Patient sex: F
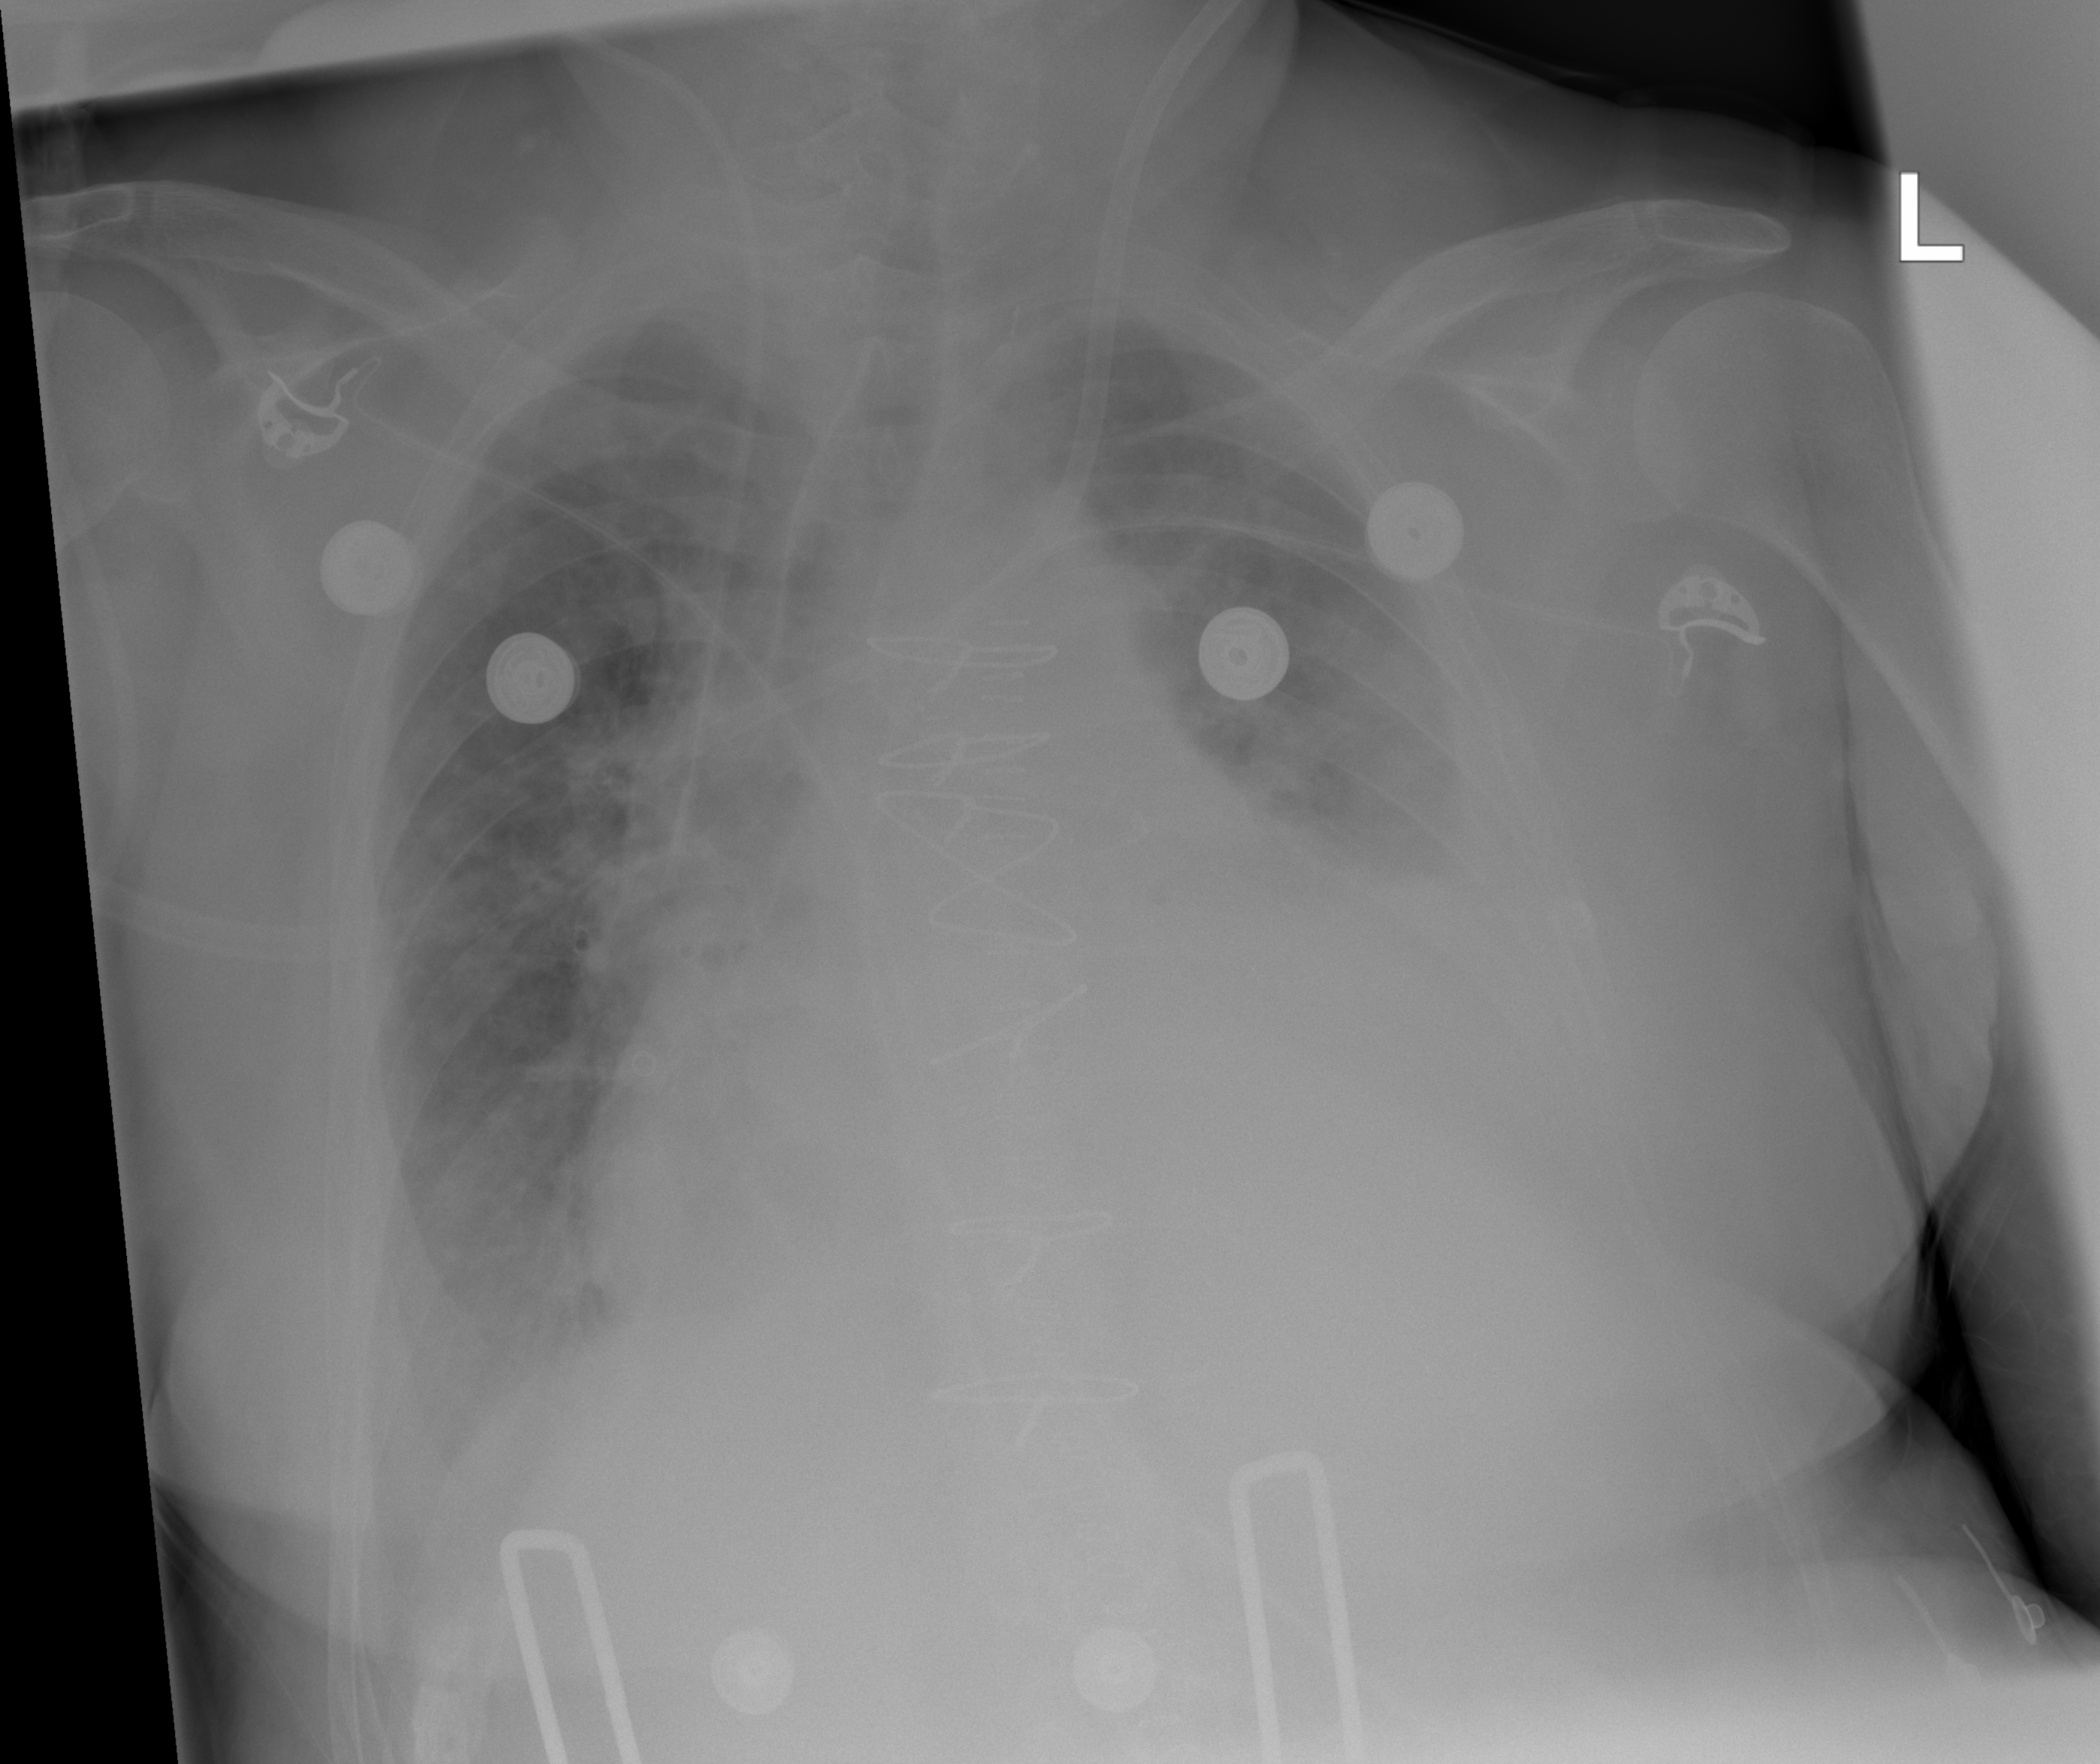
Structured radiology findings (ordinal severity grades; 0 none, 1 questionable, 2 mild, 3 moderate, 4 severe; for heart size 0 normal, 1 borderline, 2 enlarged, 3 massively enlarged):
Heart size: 2
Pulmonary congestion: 2
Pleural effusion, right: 2
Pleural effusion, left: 3
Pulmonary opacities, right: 2
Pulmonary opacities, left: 2
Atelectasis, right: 2
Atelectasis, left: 2